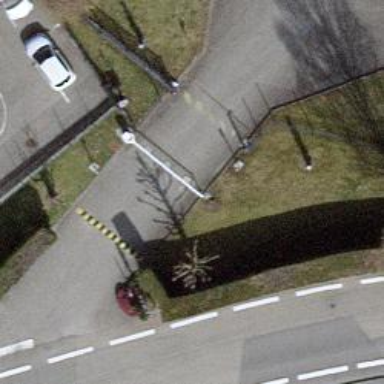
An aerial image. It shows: Lift gate barrier.